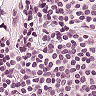
Metastatic tissue present: no